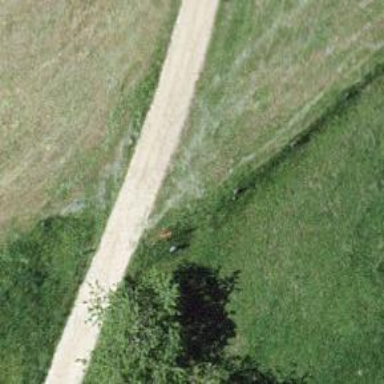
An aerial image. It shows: Aerial marker.